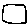
Label: square